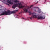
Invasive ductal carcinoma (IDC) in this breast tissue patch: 0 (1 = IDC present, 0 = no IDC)